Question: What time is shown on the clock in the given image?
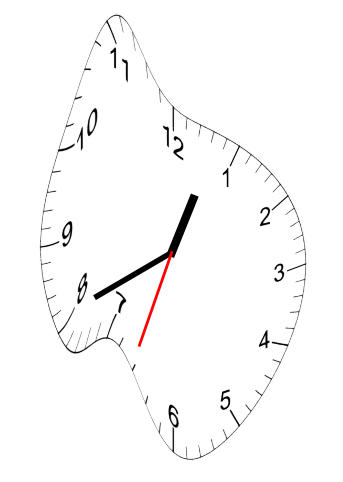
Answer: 12:40:33